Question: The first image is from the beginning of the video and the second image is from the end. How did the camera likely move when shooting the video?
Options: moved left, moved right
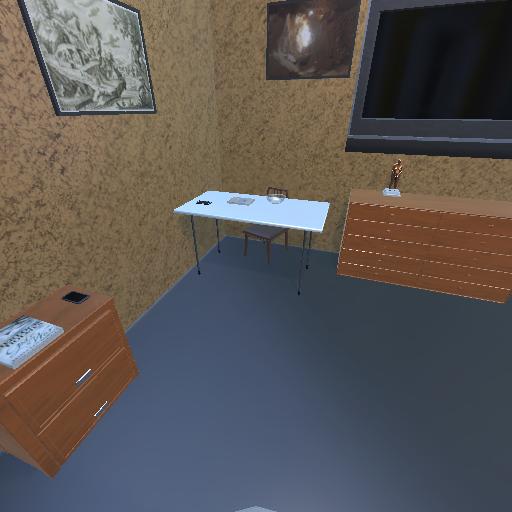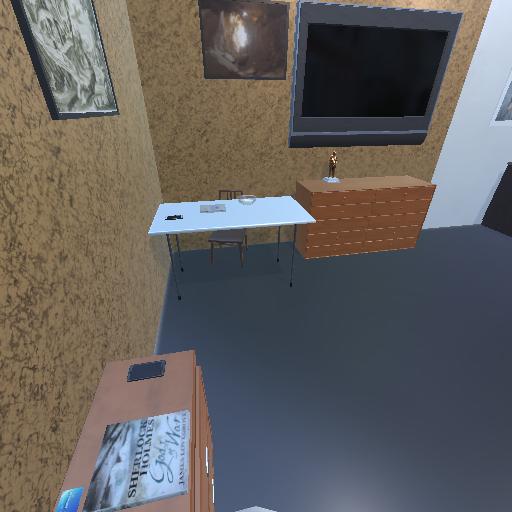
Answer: moved left